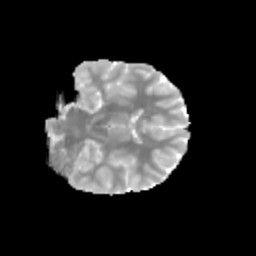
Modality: MD
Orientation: coronal
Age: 10
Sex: female
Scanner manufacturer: siemens
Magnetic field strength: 3 T
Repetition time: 3.8 s
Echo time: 0.07 s